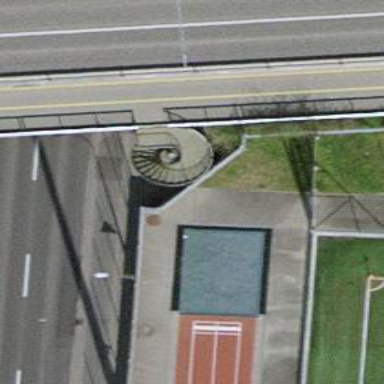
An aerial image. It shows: Bridge with concrete steps.